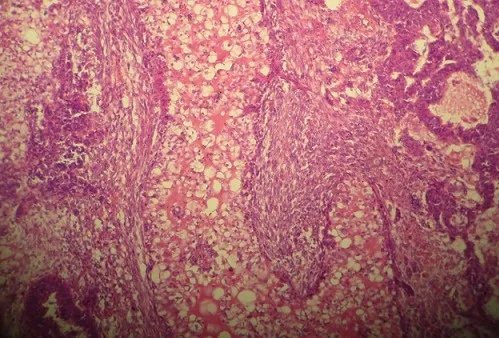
Micrograph showing an admixture of malignant epithelial elements (undifferentiated and squamous carcinoma) and mesenchymal elements (leiomyosarcoma).
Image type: pathology (h&e)